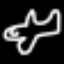
Label: airplane